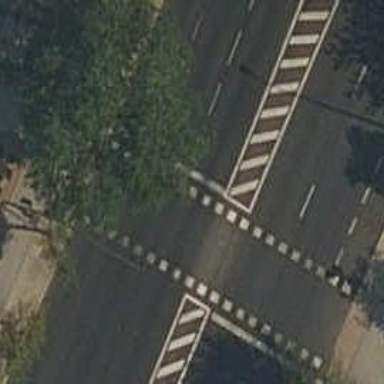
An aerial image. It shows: Road with traffic signals and zebra crossing with traffic signals.